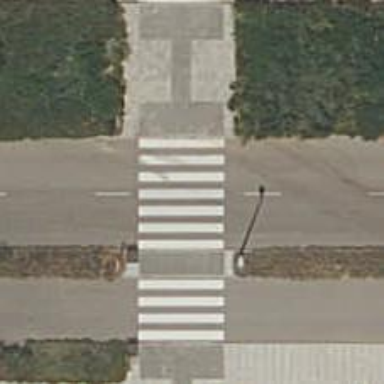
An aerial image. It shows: Uncontrolled road crossing.